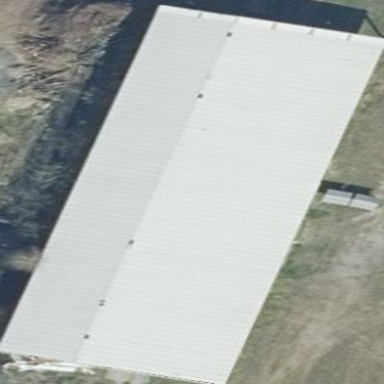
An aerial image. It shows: Rural barn.